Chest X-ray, PA view. Patient: 21 years old, sex F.
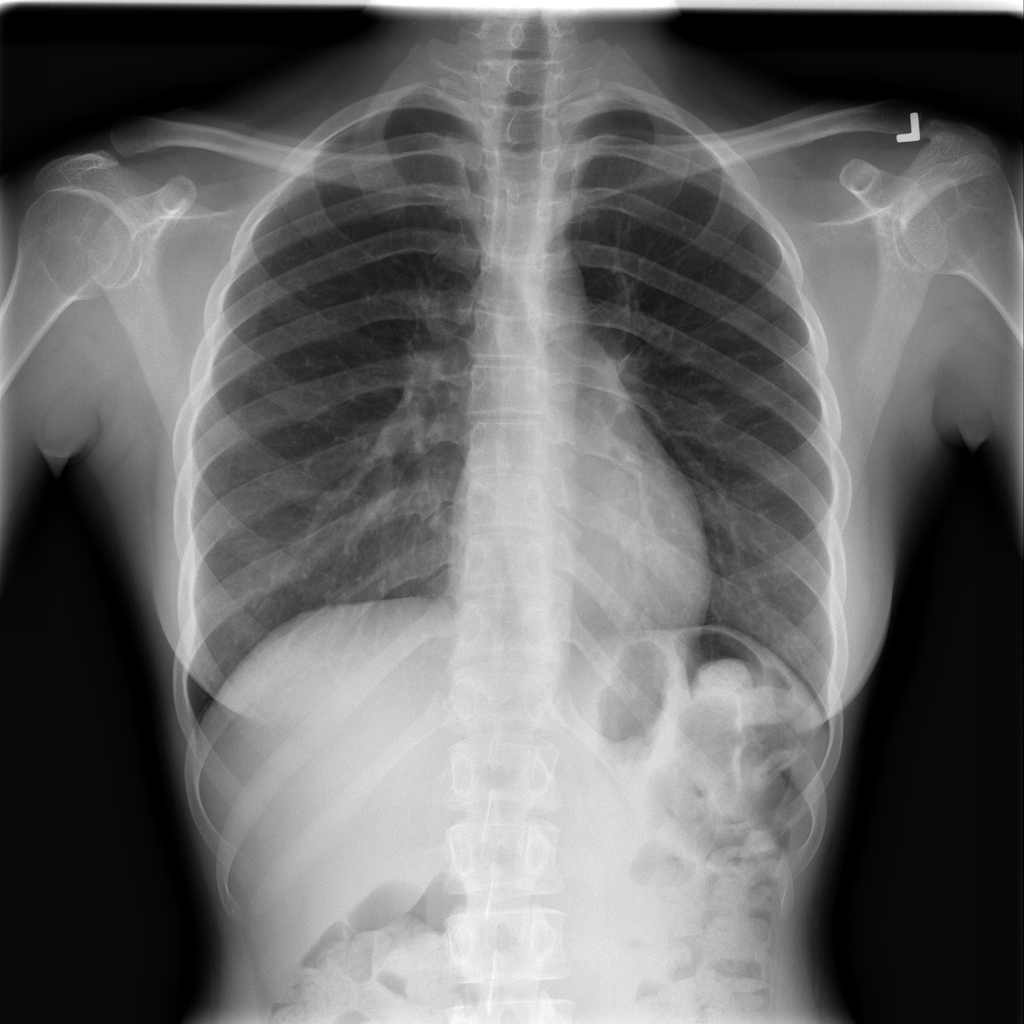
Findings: No Finding